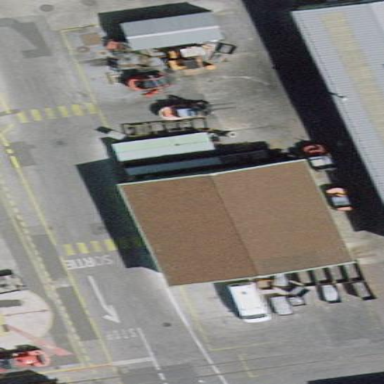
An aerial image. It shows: Industrial building.